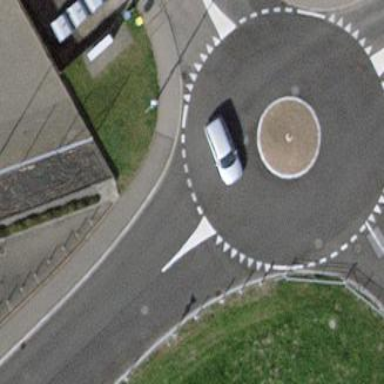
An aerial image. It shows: Roundabout on residential road.